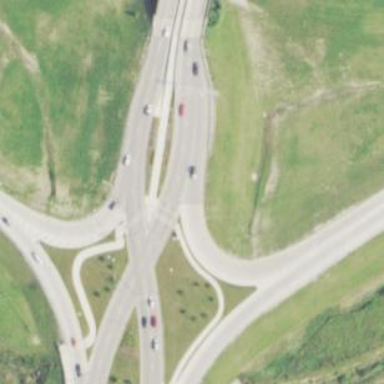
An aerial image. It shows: Crossing on cycleway.